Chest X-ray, AP view. Patient: 51 years old, sex F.
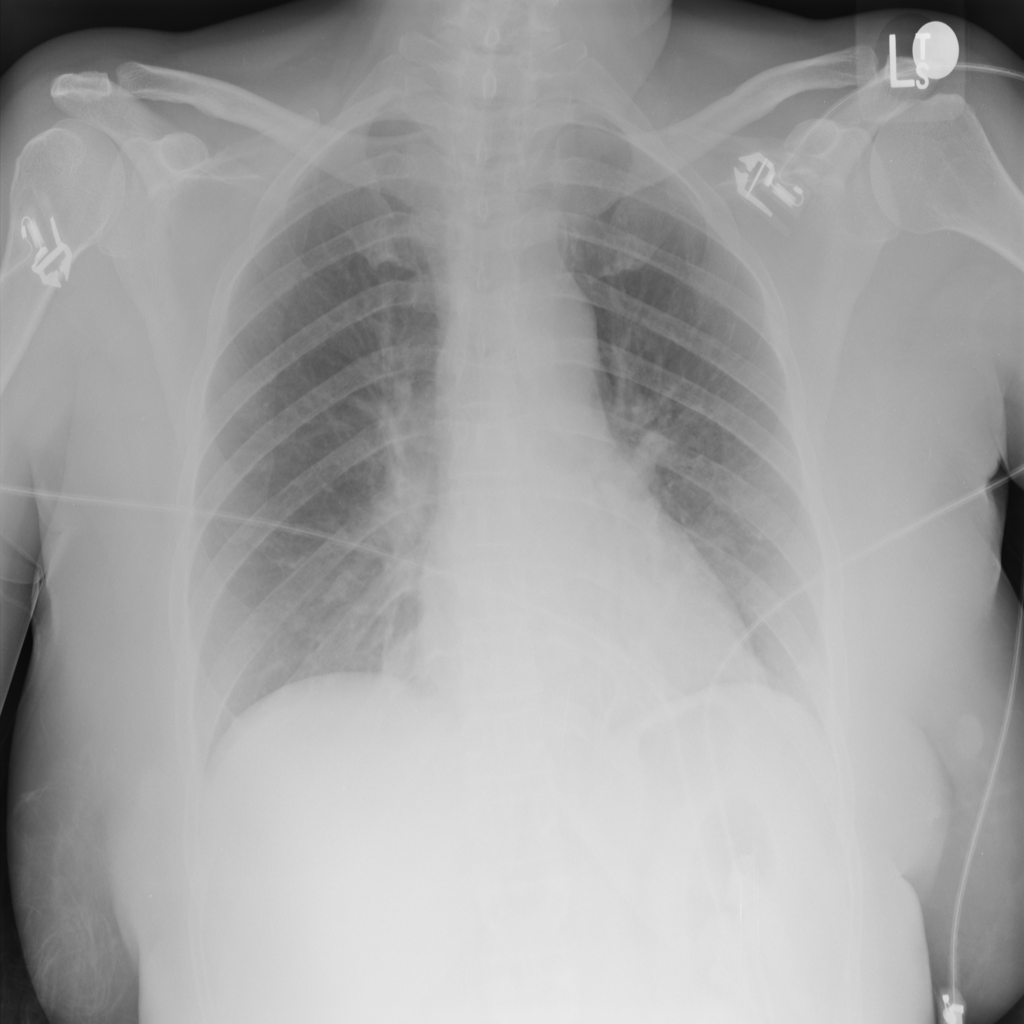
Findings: No Finding